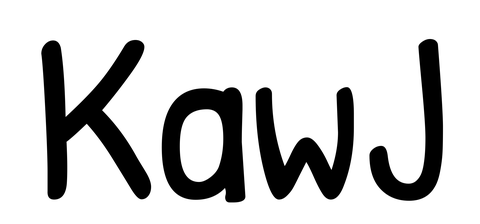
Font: PatrickHand-Regular